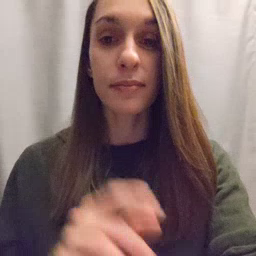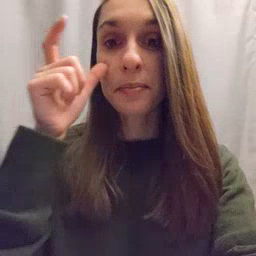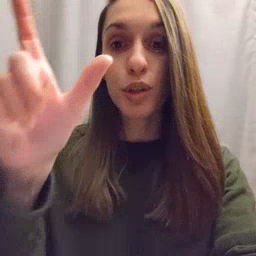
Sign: moon